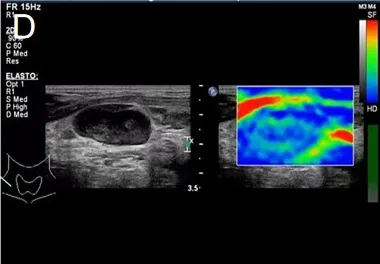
Lymphadenopathy noted on ultrasound in the neck of a 43-year-old male patient diagnosed with primary mediastinal B-cell lymphoma. (D) Shear-wave elastography of the lymph node, which is indicated by the mostly blue area. PSV, peak systolic velocity; RI, resistance index.
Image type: radiology (ultrasound)